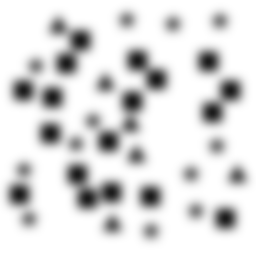
Squares: 18
Triangles: 6
Stars: 12
Total shapes: 36